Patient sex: M
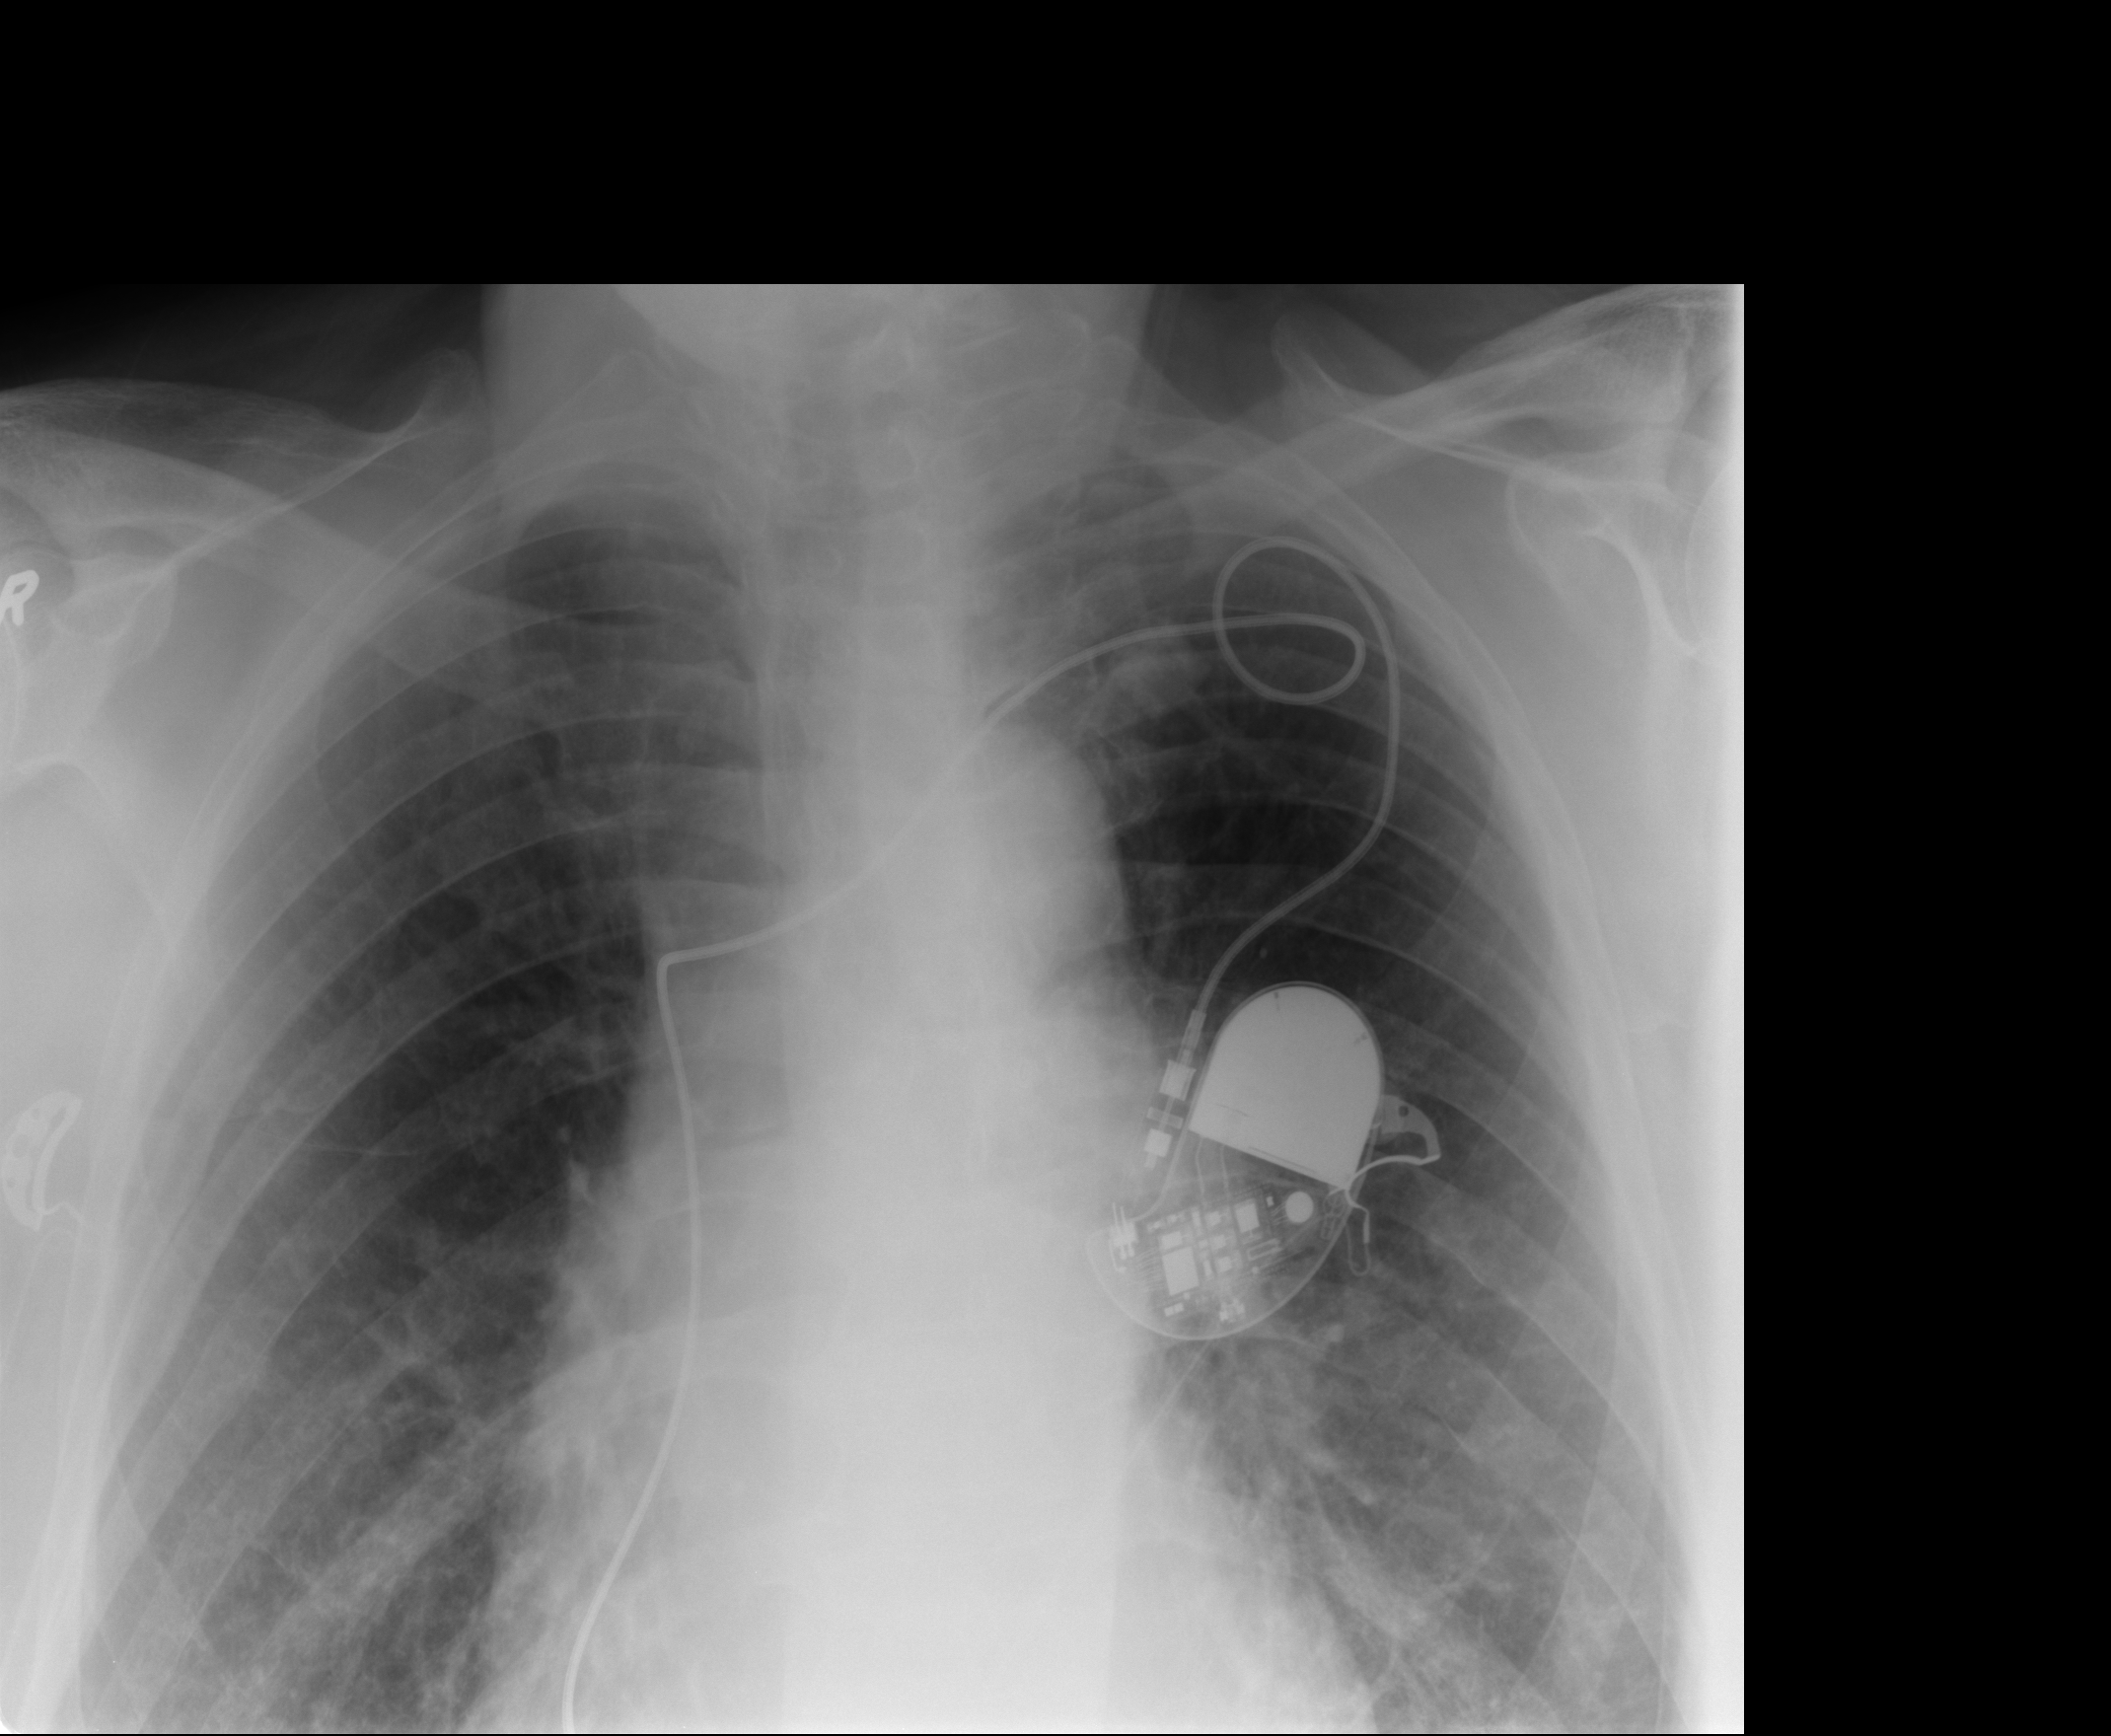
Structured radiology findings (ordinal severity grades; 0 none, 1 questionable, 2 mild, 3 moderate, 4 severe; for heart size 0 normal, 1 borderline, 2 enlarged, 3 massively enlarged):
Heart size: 2
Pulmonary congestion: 1
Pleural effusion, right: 0
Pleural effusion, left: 0
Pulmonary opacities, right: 1
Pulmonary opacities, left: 1
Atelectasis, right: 1
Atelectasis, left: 1